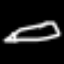
Label: pencil